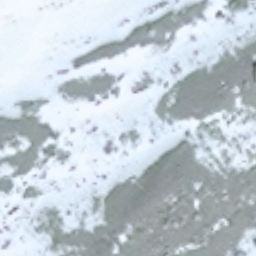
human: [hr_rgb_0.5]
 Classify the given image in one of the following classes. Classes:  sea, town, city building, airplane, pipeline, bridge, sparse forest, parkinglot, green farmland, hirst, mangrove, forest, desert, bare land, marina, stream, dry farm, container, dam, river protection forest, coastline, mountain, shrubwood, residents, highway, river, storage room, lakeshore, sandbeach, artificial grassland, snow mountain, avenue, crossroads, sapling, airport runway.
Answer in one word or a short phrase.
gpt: snow mountain